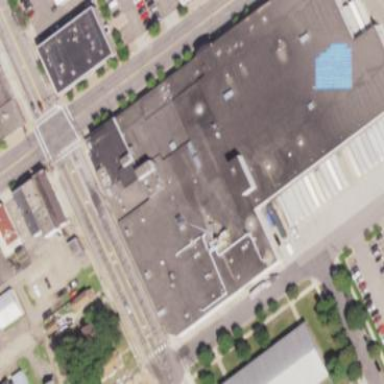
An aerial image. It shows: Bakery located in building.